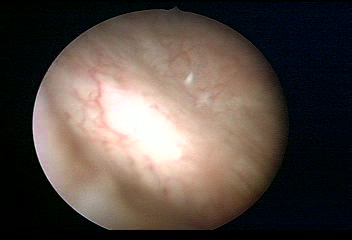
Modality: WLC
Class: Normal mucosa
Bladder cancer association: No